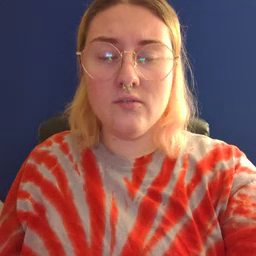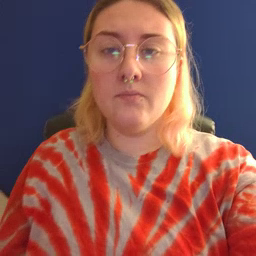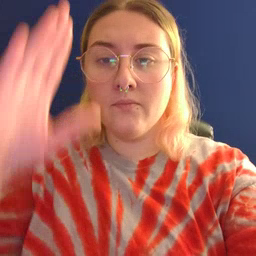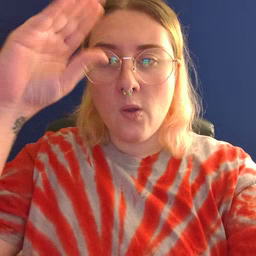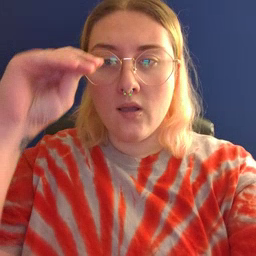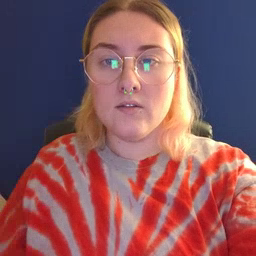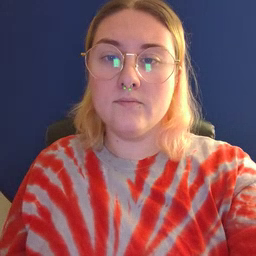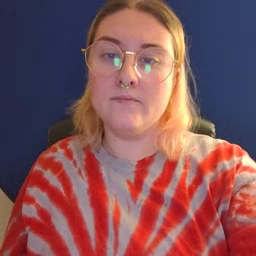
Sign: boy